Field crop: maize
Growth stage: 2
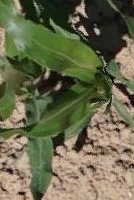
Species: maize